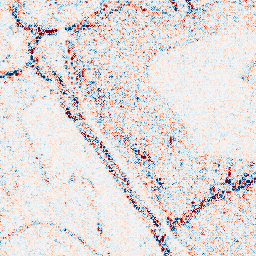
Category: wavelet
Decomposition family: wavelet_reverse_biorthogonal
Decomposition parameters: wavelet: rbio3.5
level: 1
Upsampling method: bicubic_16x
Upsampling parameters: scale: 16
Upsampling scale: 16